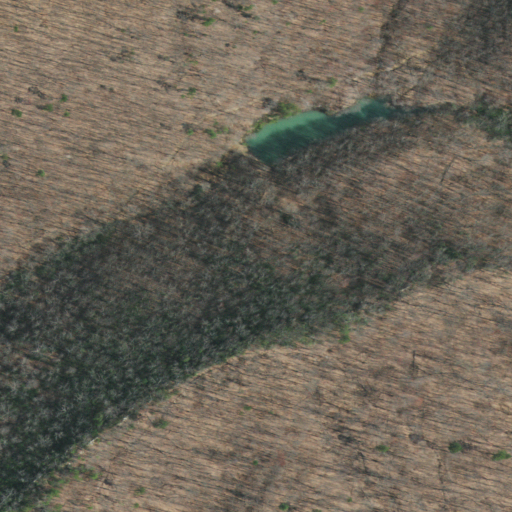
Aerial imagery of ridge(s) in Tennessee named Snake Ridge containing deciduous forest and mixed forest